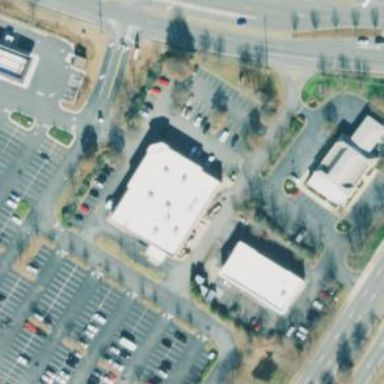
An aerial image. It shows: Retail building housing convenience store and pharmacy.